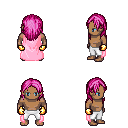
a pixel art fantasy rpg character, male body template, human, dark skin, pink cape, white pants, pink long hairstyle, gold gloves, four views (front, back, left, right), 2x2 character sprite sheet, small pixel art, hard edges, no anti-aliasing